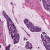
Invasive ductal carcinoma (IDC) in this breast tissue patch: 0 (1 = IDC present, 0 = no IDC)